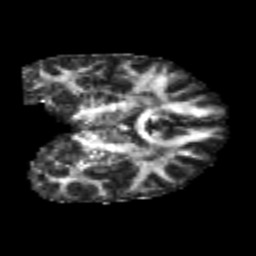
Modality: FA
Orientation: coronal
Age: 23
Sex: male
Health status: healthy
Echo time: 0.074 s